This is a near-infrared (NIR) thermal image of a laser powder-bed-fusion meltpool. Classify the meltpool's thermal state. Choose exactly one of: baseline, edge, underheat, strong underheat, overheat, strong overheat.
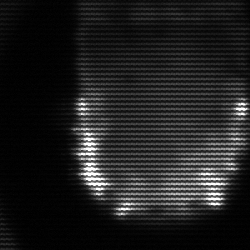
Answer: baseline